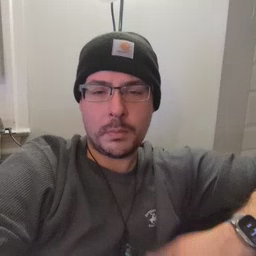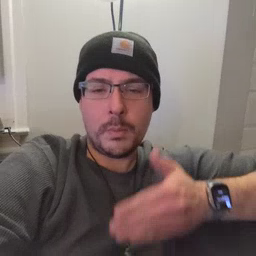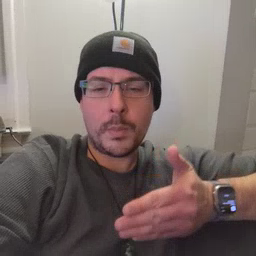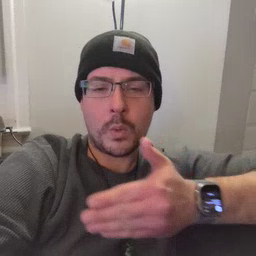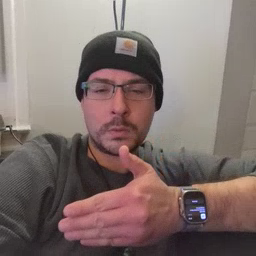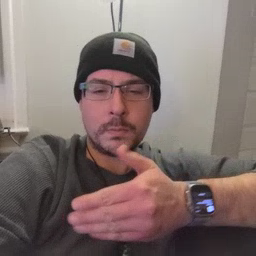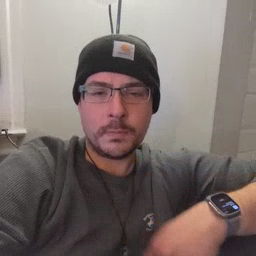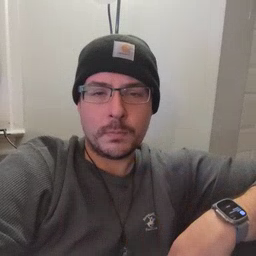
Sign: boat